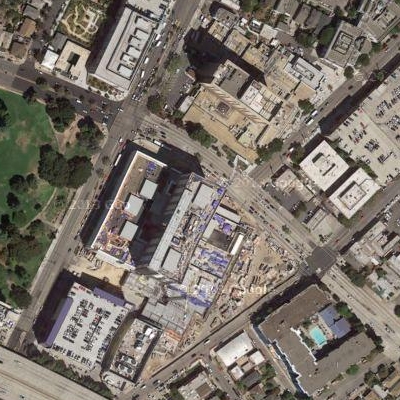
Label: cIndustry